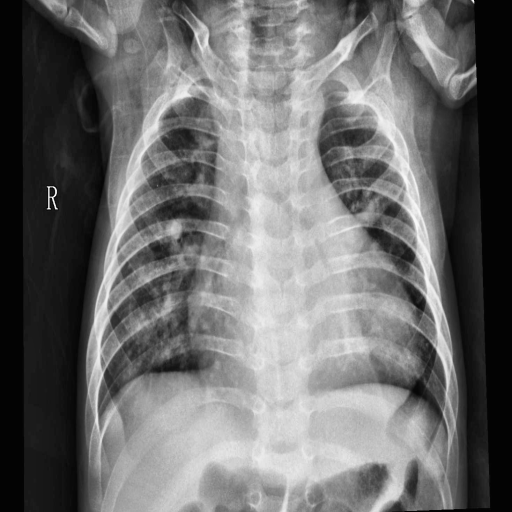
Finding: PNEUMONIA